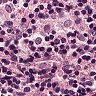
Metastatic tissue present: no